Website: walmart
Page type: address-validator
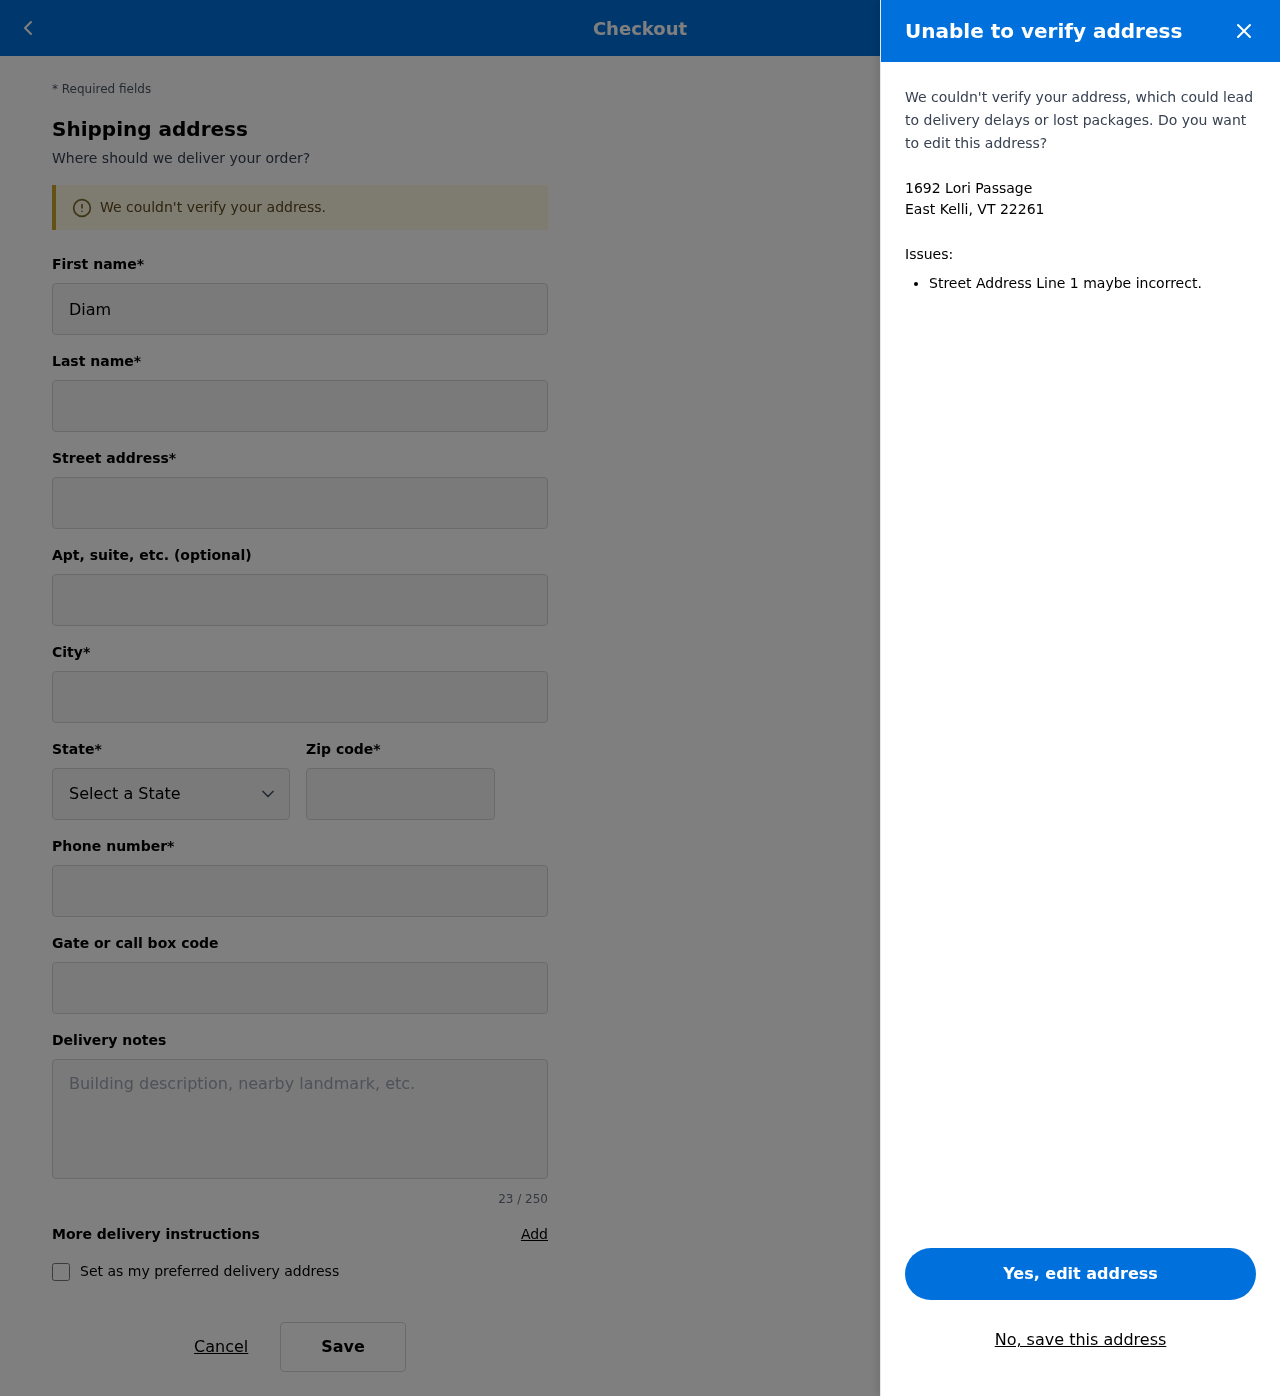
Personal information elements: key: PII_CITY_STATE_ZIP
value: East Kelli, VT 22261
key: PII_DELIVERY_INSTRUCTIONS
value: Place in package locker
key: PII_STATE_ABBR
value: VT
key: PII_STREET
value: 1692 Lori Passage
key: PII_FIRSTNAME
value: Diamond
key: PII_LASTNAME
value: Daniels
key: PII_CITY
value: East Kelli
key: PII_POSTCODE
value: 22261
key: PII_PHONE
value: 2147162190
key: PII_SECURITY_CODE
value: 63UA